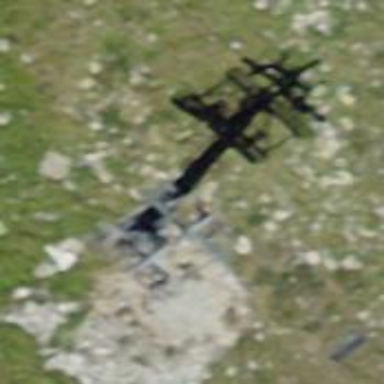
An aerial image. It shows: Pylon for aerialway.